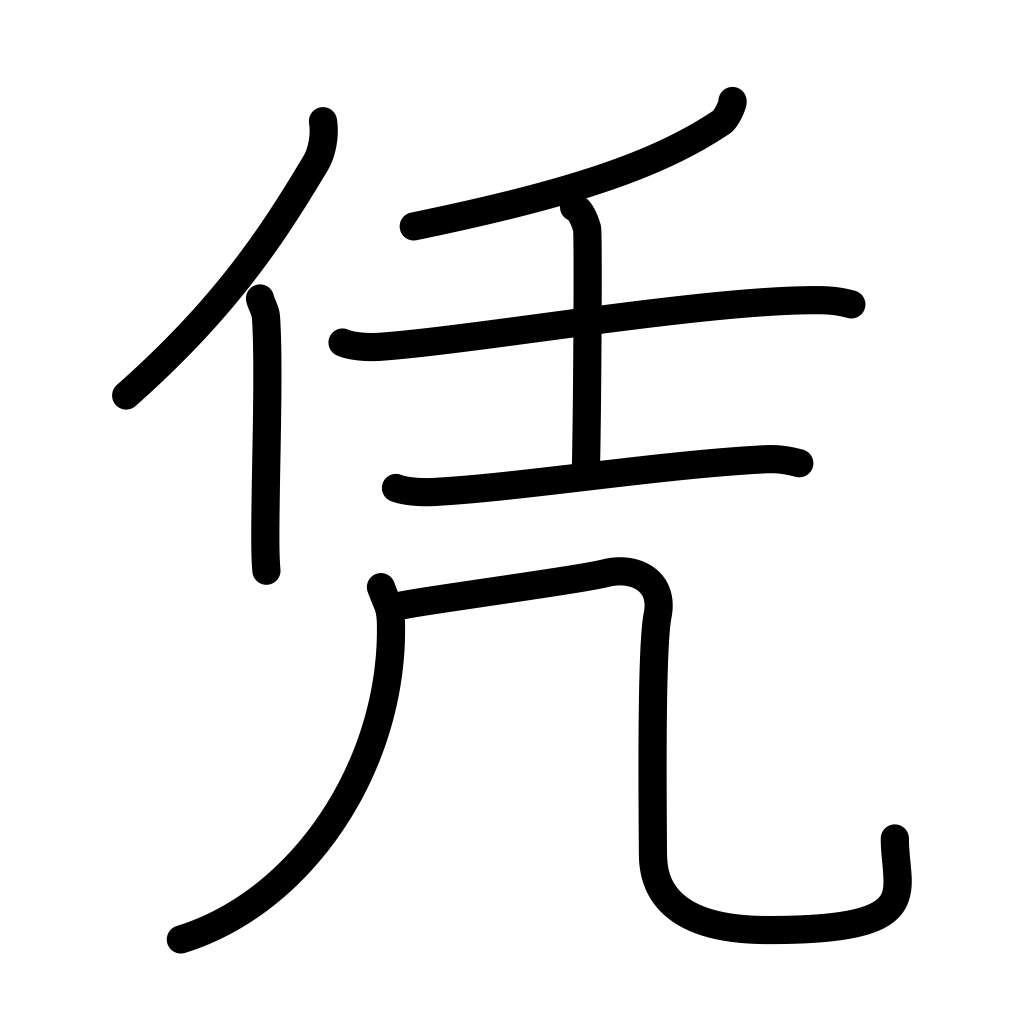
Meaning: lean on, recline on, lie heavy